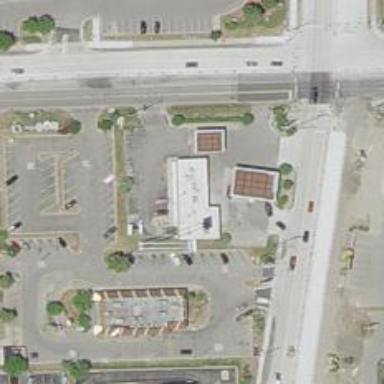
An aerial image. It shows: Convenience shop.